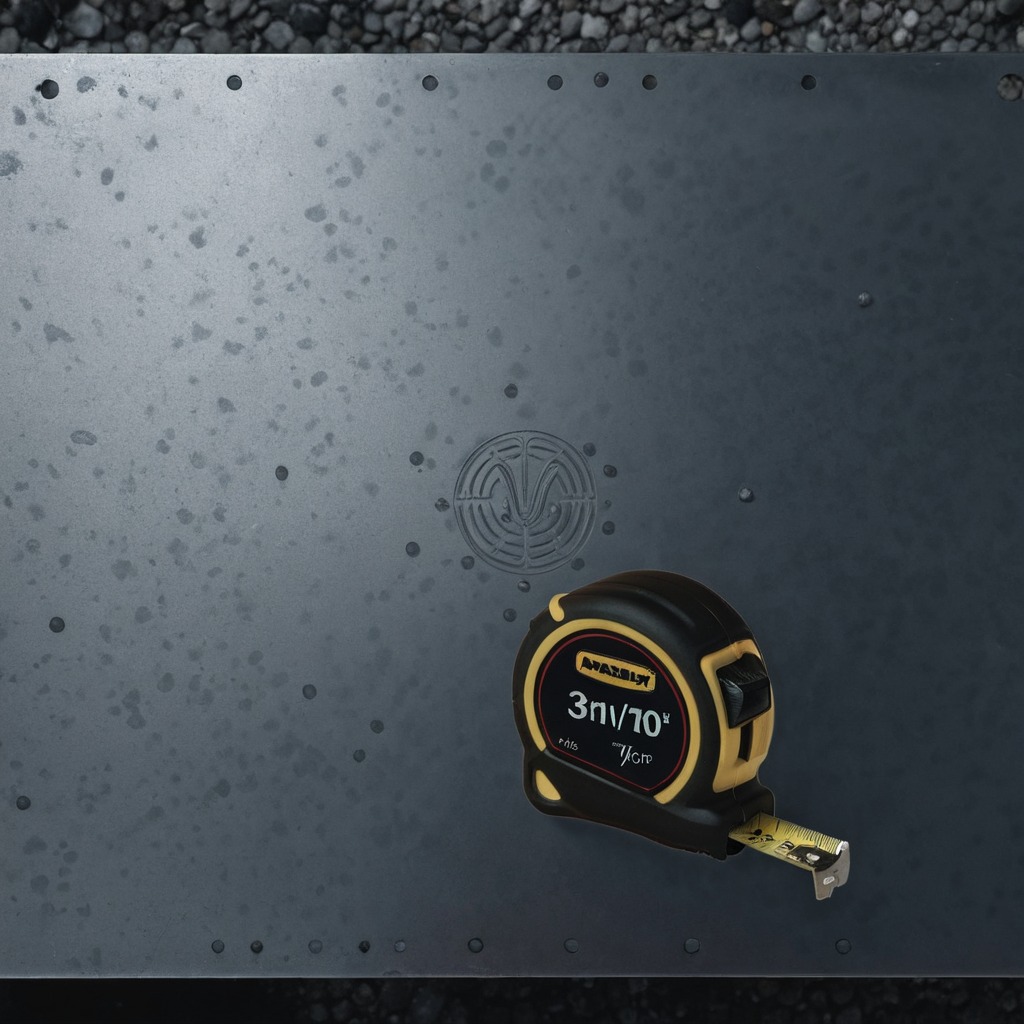
A measuring tape is lying on a cold steel table in a mining workshop.